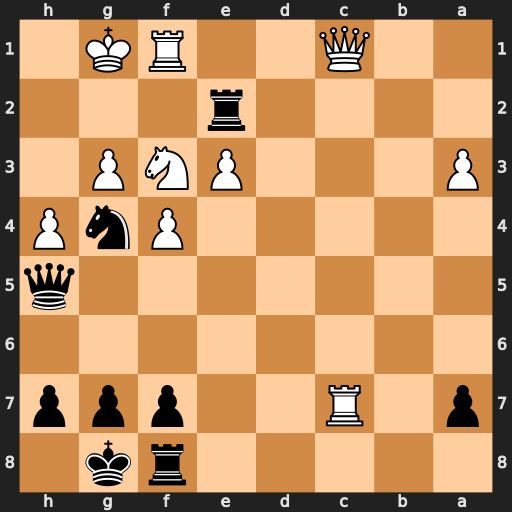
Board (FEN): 5rk1/p1R2ppp/8/7q/5PnP/P3PNP1/4r3/2Q2RK1
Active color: b
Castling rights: -
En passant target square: -
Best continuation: Nxe3 Qxe3 Rxe3